Question: I have a classes in roman number like
'''
I
II
III
IV
IX
V
VI
VII
XI Commerce
XI Arts
XI Science
'''
i have tried sorting by roman number function but due to extra string are there with XI class like arts, commerce so its now working as per aspected. Is there any way to come out with any result.

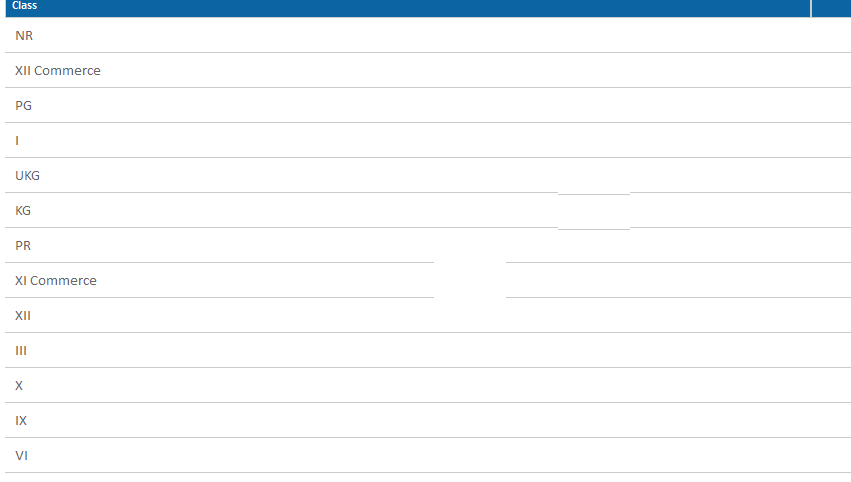
Answer: Try adding a sorf field or something where would be
'''
id value
1 I
2 II
3 III
'''
and so on